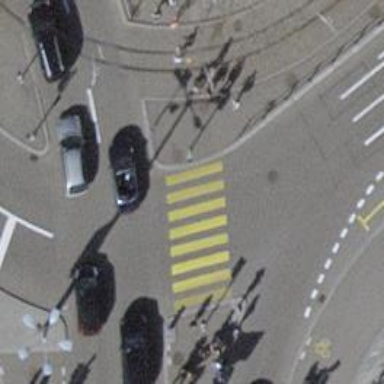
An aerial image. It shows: Kerb serving as barrier.